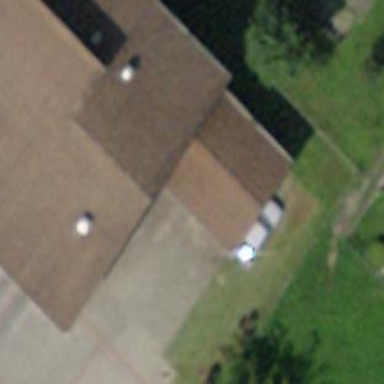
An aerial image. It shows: Shed building.